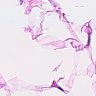
Metastatic tissue present: no